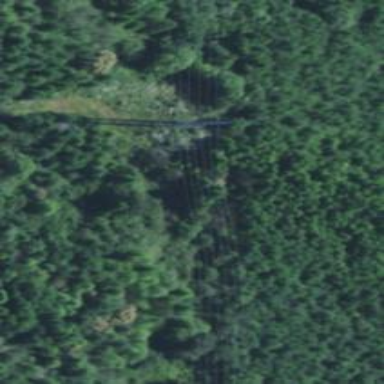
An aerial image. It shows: Power tower.